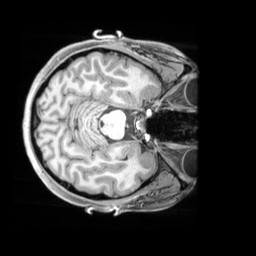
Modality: T1w
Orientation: axial
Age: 20
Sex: female
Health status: ill
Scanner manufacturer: siemens
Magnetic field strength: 3 T
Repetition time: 2.2 s
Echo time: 0.00218 s